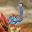
Label: 2